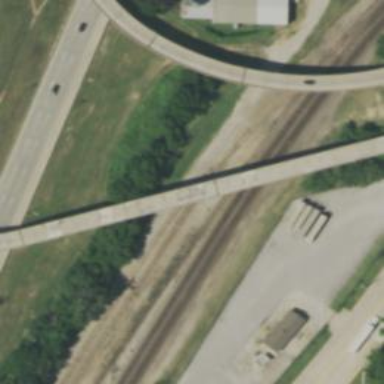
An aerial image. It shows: Railway siding with rails.